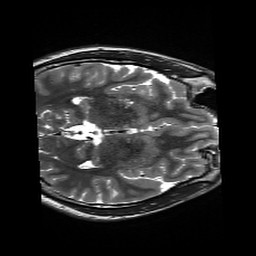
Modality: T2w
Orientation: axial
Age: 21
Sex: male